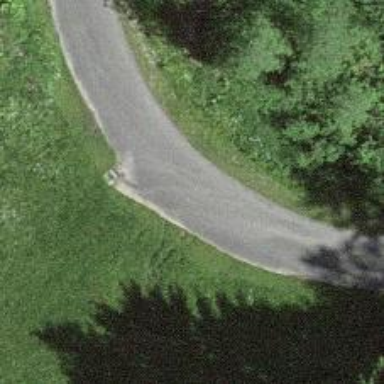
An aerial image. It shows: Well-maintained track road of grade 1.